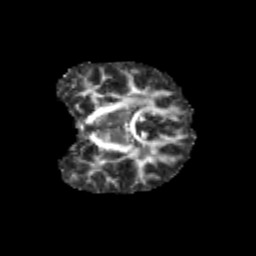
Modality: FA
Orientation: coronal
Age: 10
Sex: male
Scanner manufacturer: siemens
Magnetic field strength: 3 T
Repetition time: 3.8 s
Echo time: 0.07 s